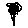
Label: flower